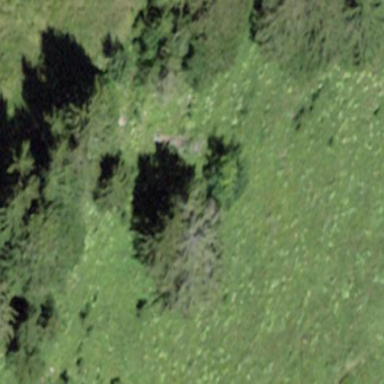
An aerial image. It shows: Forest area.